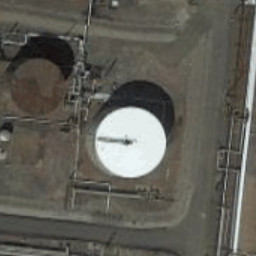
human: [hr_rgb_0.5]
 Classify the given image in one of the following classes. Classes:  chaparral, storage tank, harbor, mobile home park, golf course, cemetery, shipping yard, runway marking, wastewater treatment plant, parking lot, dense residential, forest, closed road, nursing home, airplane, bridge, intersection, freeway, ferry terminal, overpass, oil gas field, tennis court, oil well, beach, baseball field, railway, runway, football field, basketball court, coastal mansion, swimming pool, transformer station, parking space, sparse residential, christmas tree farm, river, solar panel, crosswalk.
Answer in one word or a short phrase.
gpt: storage tank